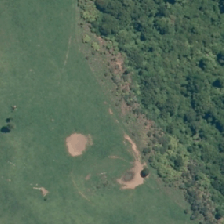
Land cover: low_producing_grassland